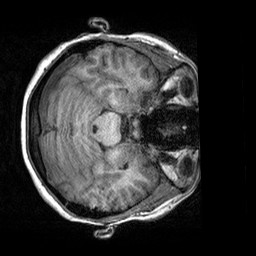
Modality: T1w
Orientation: axial
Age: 23
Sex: female
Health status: healthy
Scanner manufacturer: siemens
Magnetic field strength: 3 T
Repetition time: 2.3 s
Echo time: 0.00303 s